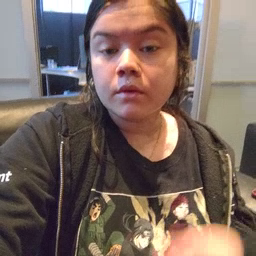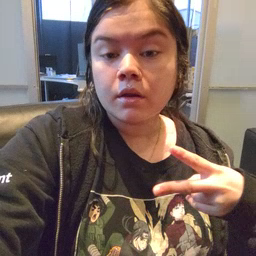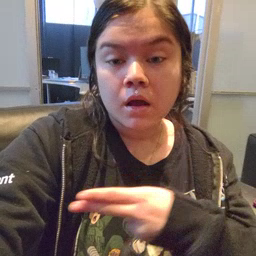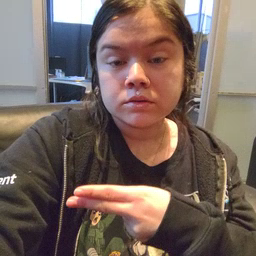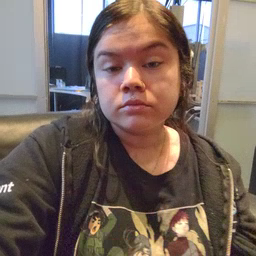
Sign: cut